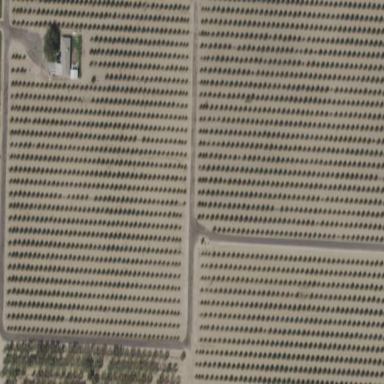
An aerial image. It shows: Vineyard.